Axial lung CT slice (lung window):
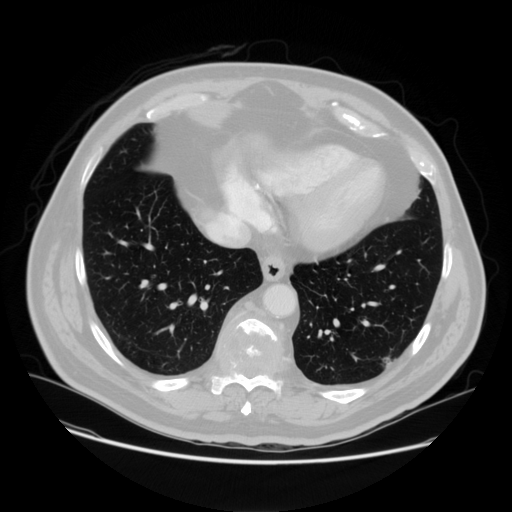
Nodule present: no